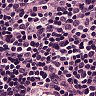
Metastatic tissue present: no